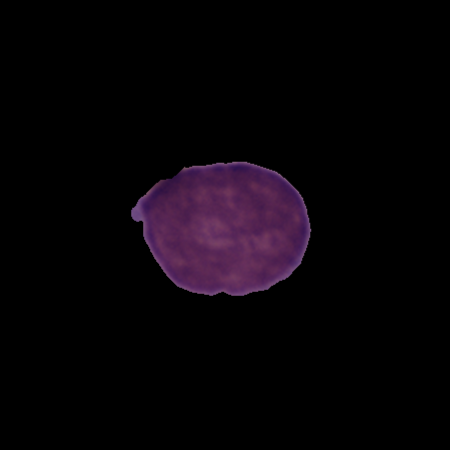
Label: healthy